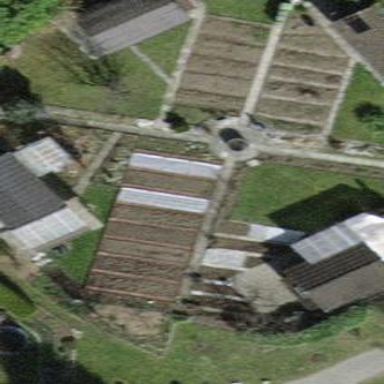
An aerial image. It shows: Garden area designated for leisure land.